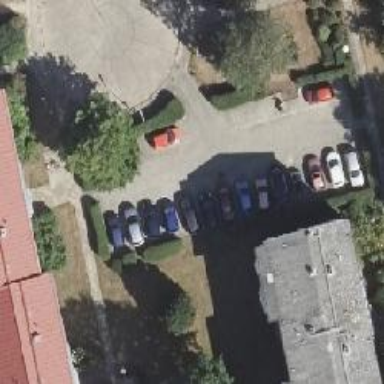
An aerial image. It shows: Parking aisle designated as service road.